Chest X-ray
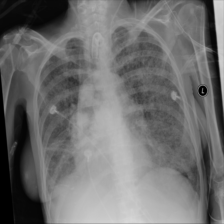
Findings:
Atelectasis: positive
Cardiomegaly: negative
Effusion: negative
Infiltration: negative
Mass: positive
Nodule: negative
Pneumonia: negative
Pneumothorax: negative
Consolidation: negative
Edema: negative
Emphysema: negative
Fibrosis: negative
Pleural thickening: negative
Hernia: negative